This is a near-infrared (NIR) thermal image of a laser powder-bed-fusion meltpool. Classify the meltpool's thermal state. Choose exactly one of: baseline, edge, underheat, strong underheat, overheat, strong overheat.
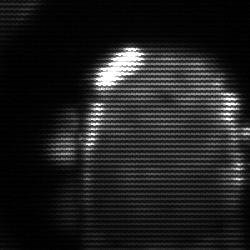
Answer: baseline